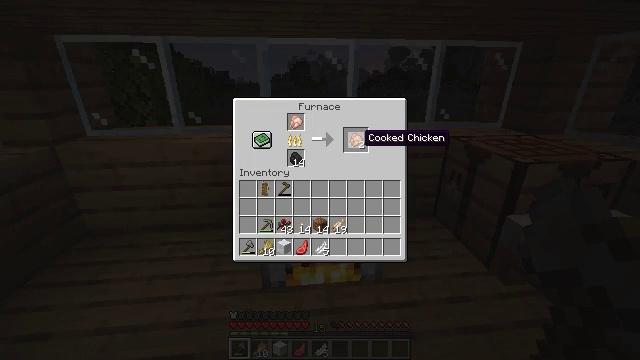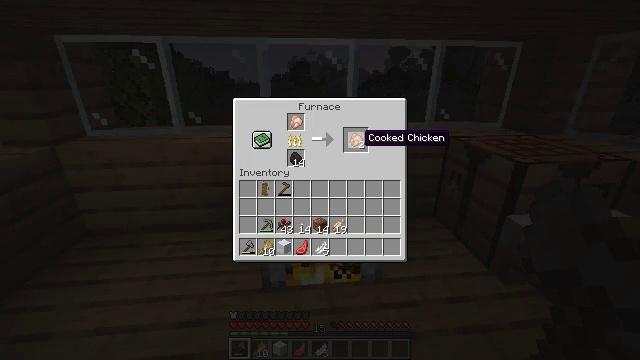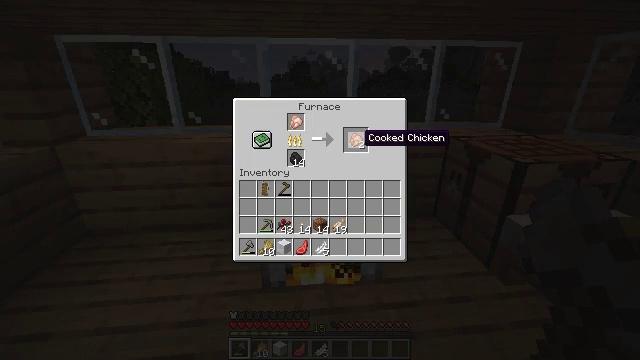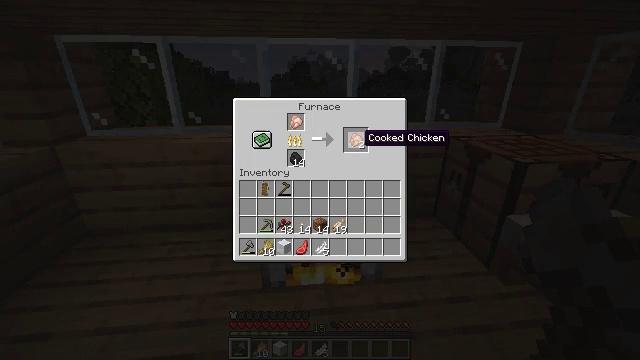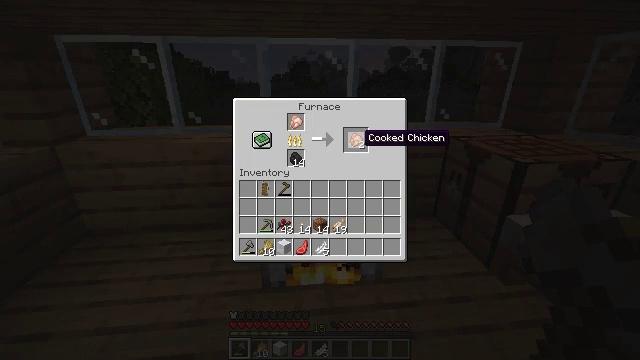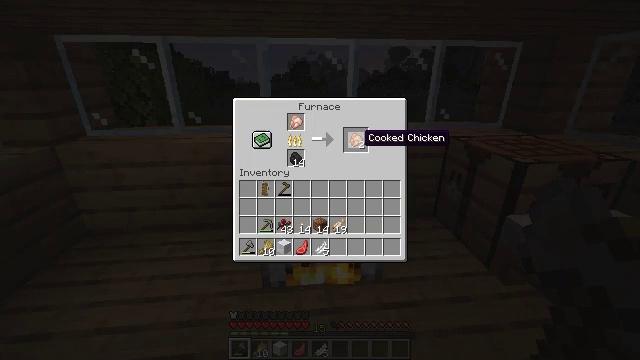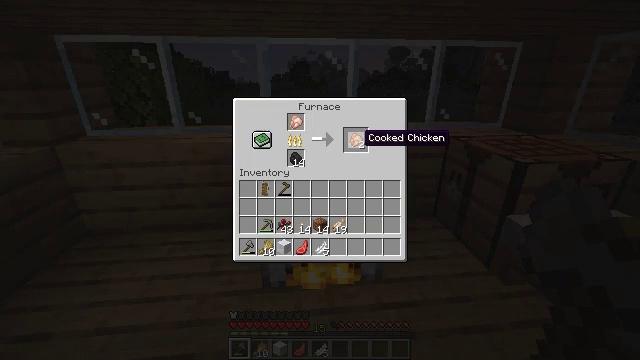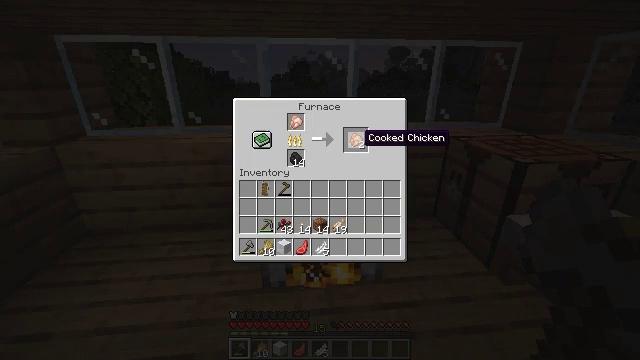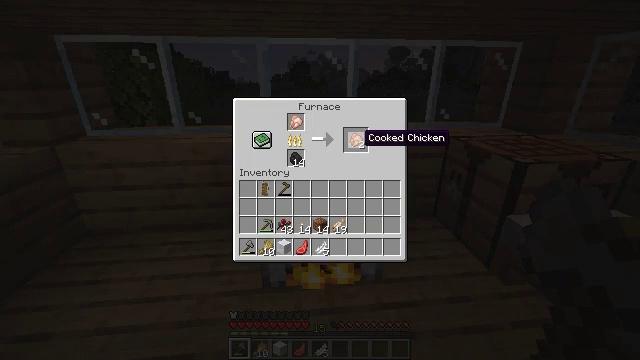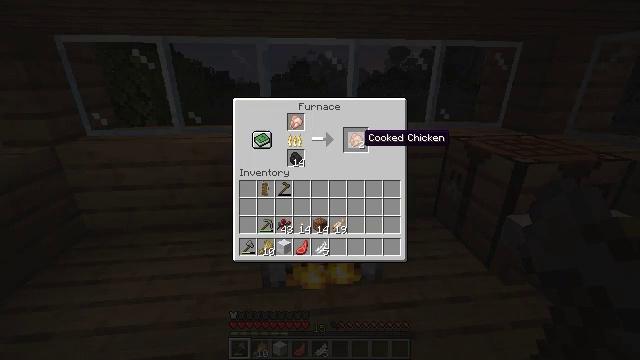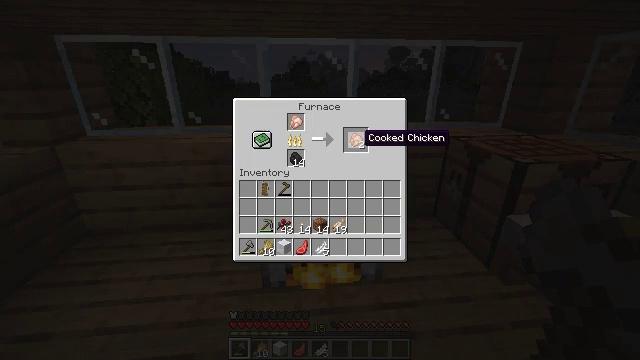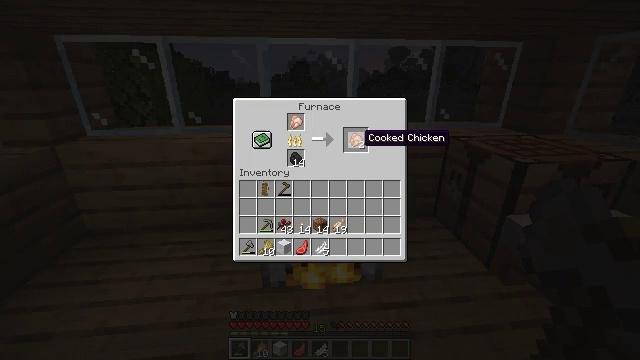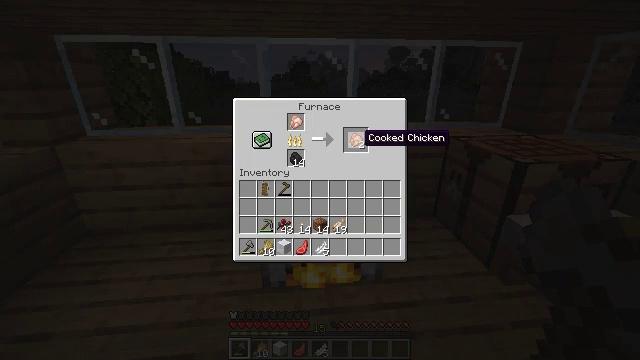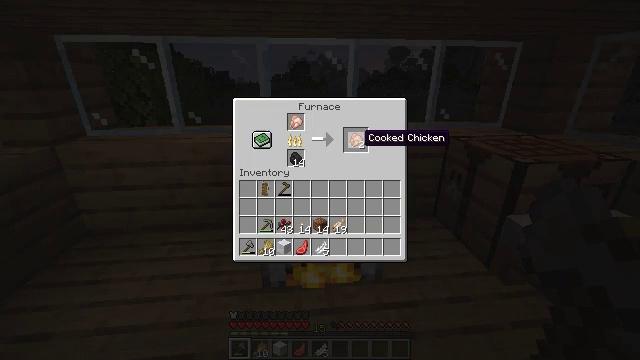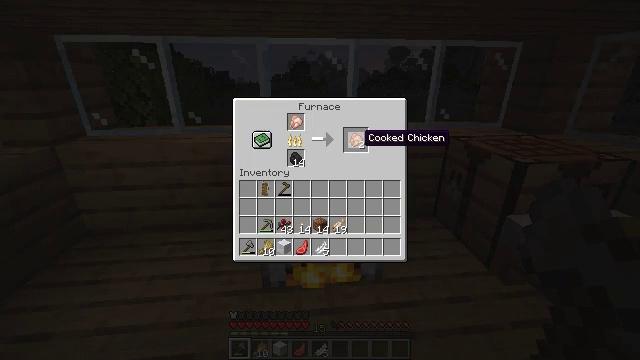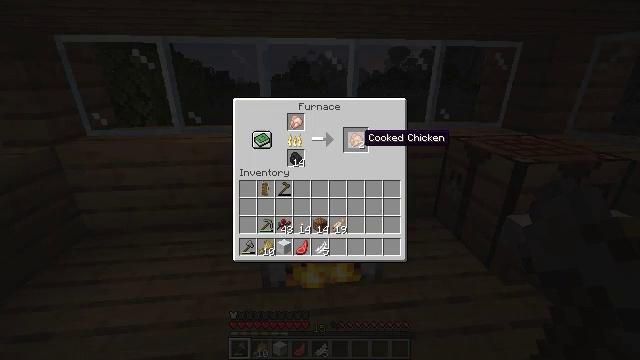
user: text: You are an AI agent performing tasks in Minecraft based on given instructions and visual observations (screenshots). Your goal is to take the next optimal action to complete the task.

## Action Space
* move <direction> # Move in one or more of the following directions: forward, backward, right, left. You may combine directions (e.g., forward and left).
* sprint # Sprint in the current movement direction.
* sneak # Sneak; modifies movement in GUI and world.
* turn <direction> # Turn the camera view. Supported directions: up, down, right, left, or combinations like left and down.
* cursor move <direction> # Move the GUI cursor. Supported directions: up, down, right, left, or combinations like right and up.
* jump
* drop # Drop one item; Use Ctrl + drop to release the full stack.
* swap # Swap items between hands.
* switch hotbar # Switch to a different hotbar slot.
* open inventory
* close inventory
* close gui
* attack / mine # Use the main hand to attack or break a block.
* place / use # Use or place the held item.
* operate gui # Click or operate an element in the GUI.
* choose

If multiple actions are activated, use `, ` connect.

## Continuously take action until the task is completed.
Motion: motion action
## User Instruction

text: Prepare a cooked chicken by using a furnace.
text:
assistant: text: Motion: no_op
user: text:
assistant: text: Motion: no_op
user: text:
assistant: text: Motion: no_op
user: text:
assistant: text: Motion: no_op
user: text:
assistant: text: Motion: no_op
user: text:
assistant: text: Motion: no_op
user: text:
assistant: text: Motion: no_op
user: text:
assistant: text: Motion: no_op
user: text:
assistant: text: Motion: no_op
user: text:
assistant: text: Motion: no_op
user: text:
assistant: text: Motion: no_op
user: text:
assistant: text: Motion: no_op
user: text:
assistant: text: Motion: no_op
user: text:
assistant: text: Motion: no_op
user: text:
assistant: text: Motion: no_op
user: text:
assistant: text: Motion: no_op
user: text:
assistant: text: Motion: no_op
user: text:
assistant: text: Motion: no_op
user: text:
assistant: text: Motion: no_op
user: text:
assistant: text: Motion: no_op
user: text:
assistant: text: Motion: no_op
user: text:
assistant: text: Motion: no_op
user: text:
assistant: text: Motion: no_op
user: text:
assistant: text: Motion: no_op
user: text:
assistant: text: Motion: no_op
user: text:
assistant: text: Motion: no_op
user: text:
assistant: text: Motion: no_op
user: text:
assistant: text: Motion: no_op
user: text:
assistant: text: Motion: no_op
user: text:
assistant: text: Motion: no_op